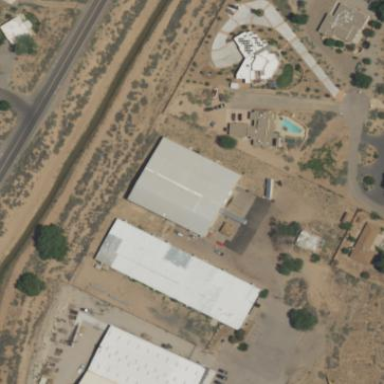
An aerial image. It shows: Warehouse building.